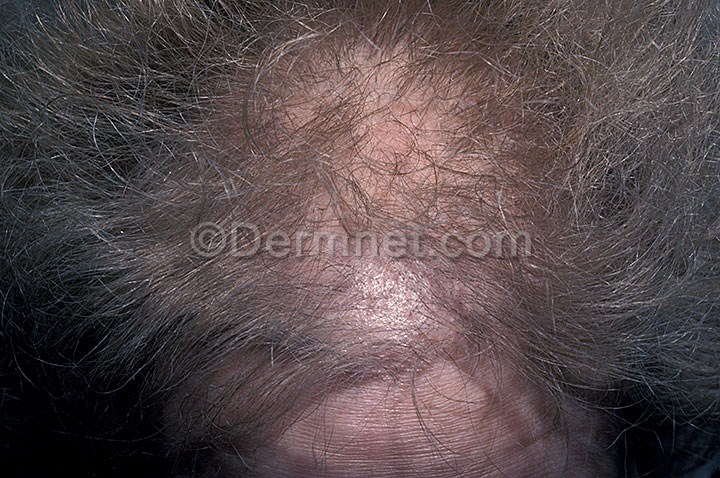
Disease: Hair Loss Photos Alopecia and other Hair Diseases